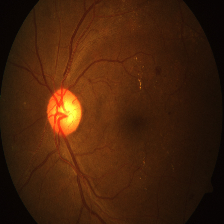
Diabetic retinopathy grade: Severe